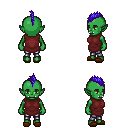
a pixel art fantasy rpg character, female body template, orc, green skin, maroon tunic, metal pants, blue mohawk hairstyle, brown slippers, four views (front, back, left, right), 2x2 character sprite sheet, small pixel art, hard edges, no anti-aliasing